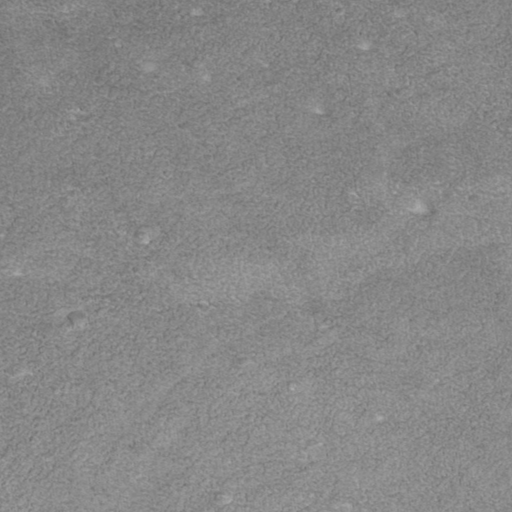
Classes present: Background